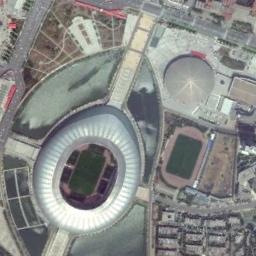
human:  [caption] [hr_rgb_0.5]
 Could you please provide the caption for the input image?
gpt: The stadium is on the bare land next to some buildings .

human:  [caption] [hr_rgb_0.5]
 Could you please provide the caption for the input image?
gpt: The circular stadium is enclosed in the middle of a residential area .

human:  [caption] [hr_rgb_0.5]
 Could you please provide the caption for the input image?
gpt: There are many buildings of different shapes and sizes next to the stadium .

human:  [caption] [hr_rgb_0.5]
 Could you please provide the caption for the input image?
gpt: There are several houses on one side of this stadium .

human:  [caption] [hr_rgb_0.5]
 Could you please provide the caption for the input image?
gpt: There are some buildings around the stadium .